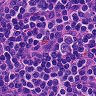
Metastatic tissue present: no